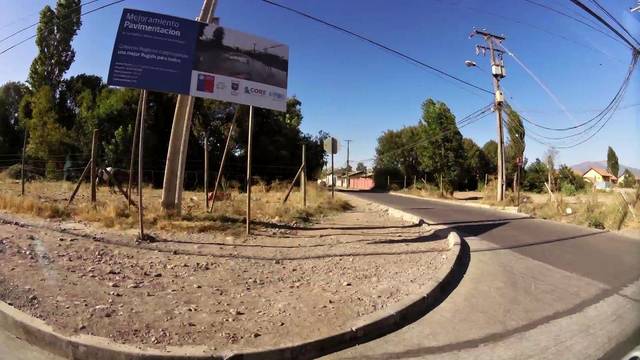
Region: Chile
Coordinates: -34.593, -70.997